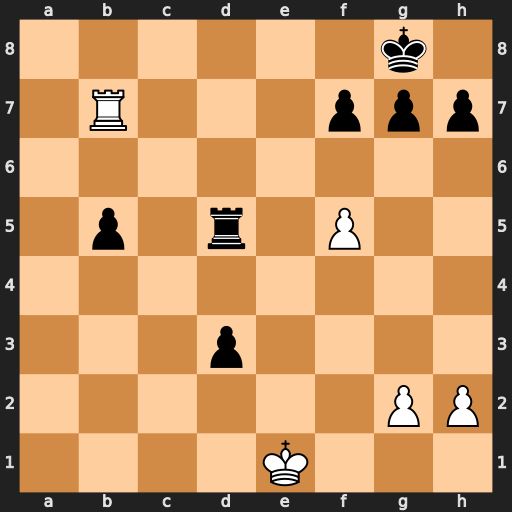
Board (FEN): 6k1/1R3ppp/8/1p1r1P2/8/3p4/6PP/4K3
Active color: w
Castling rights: -
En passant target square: -
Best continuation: Rb8+ Rd8 Rxd8#